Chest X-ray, PA view. Patient: 42 years old, sex M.
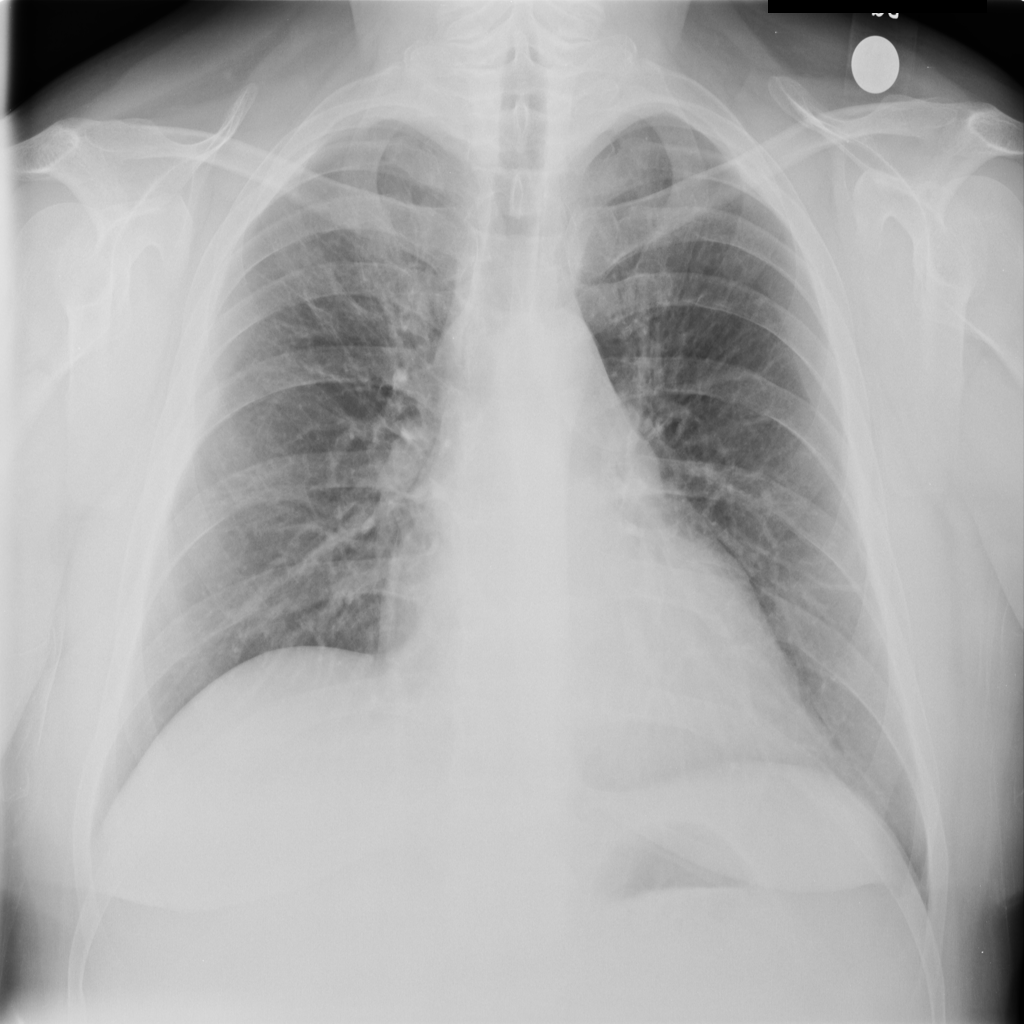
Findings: No Finding